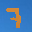
Label: 7